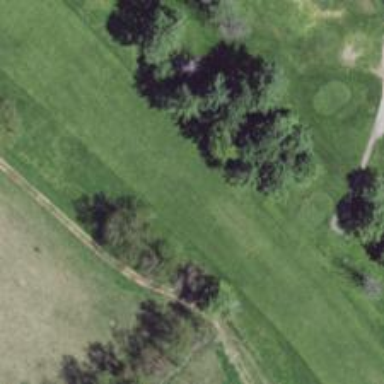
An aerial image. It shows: Golf hole.